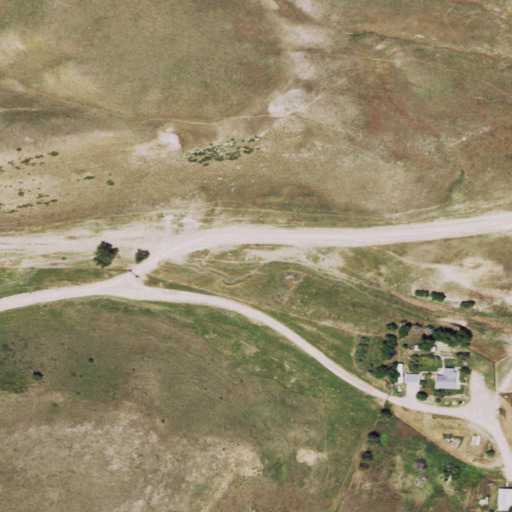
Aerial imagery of gap in Wyoming named Coyote Gap containing grassland, shrub, and low intensity development